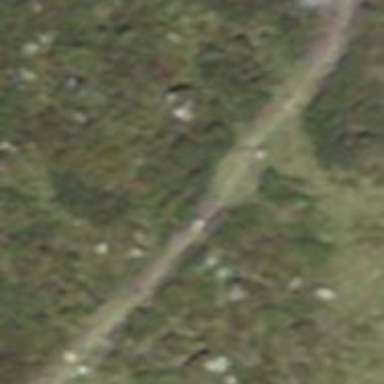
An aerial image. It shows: Path on the ground.